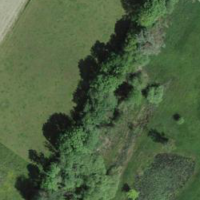
EUNIS habitat code: 25
Species observed at this site:
Prunus spinosa
Coreus marginatus